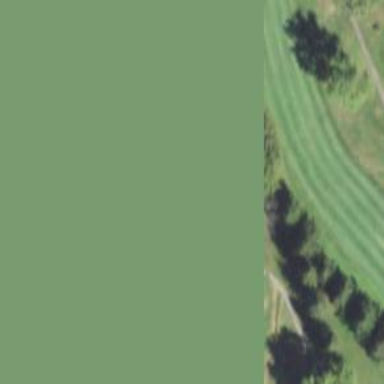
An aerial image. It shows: Path designated for golf carts.